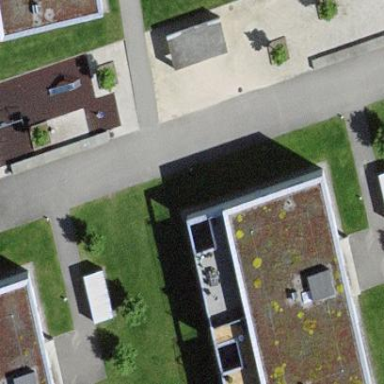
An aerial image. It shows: Building with flat roof.